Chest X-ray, PA view. Patient: 24 years old, sex M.
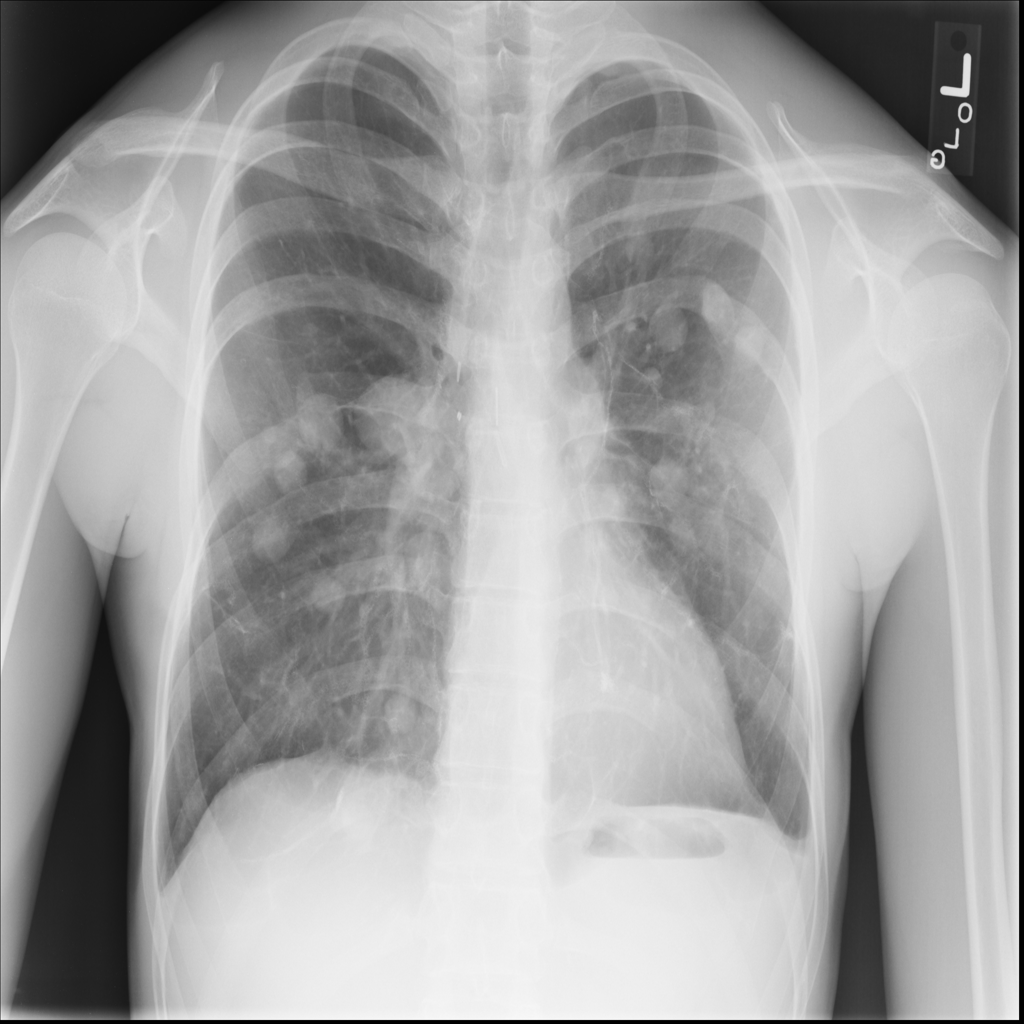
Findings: Nodule